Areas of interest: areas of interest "Western Campus of Hebei Provincial Hospital of Traditional Chinese Medicine"
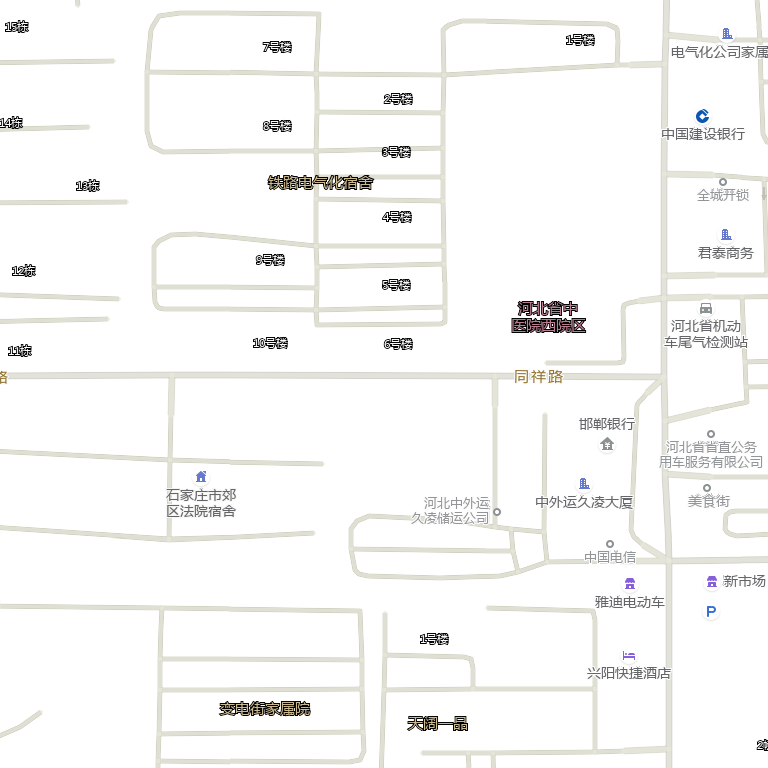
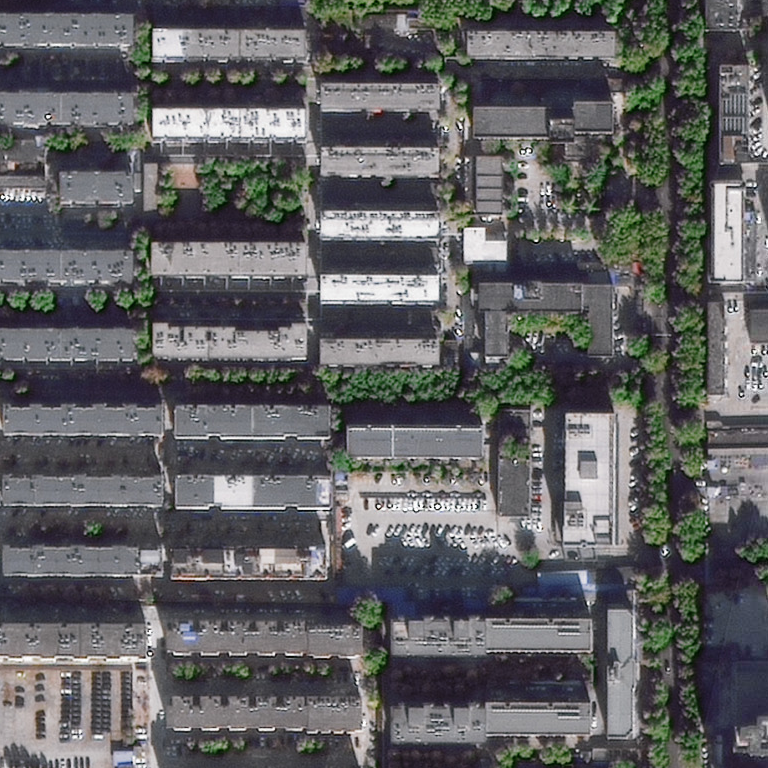